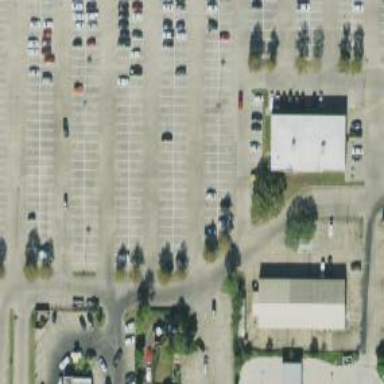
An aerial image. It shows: Parking space is available.